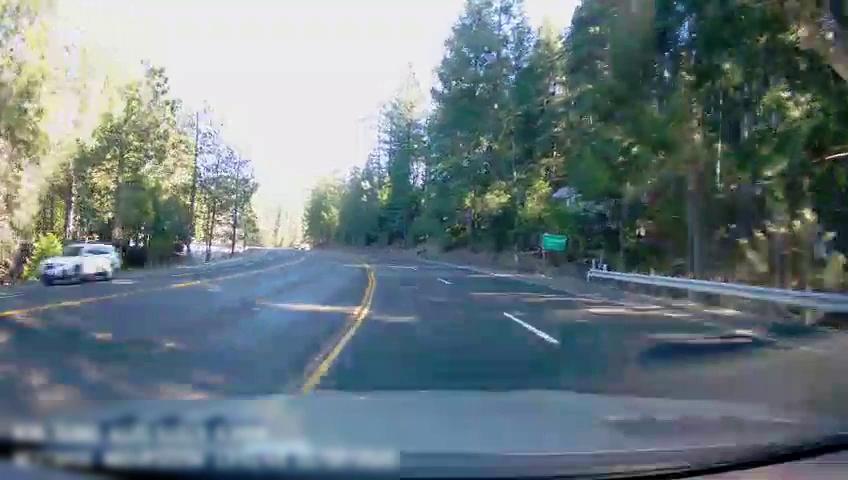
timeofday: Day
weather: Sunny
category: Drivable Space
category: Vehicles | Car
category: Lanes | Alternate Lane
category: Lanes | Alternate Lane
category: Lanes | Current Lane
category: Lanes | Alternate Lane
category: Lanes | Opposite Lane
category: Lanes | Opposite Lane
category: Traffic | Signs